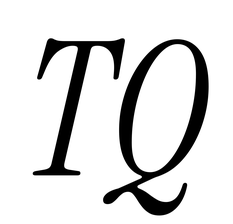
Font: InstrumentSerif-Italic